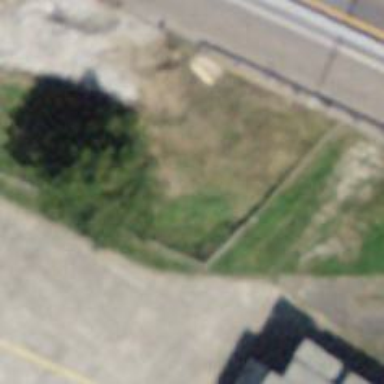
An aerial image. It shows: Fence is depicted in the image.